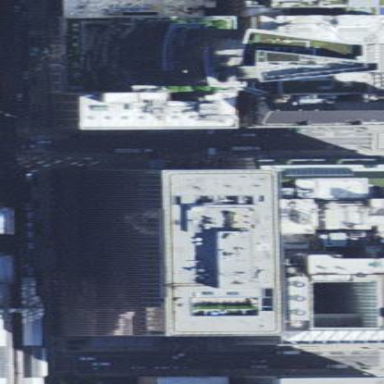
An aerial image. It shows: Commercial building used as office.